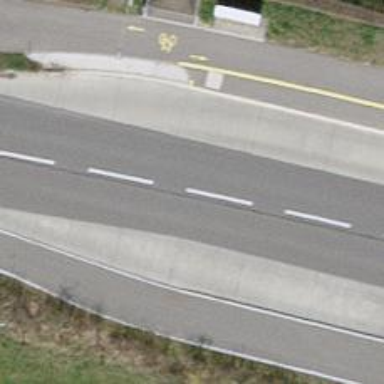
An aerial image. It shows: Bus stop equipped with public transport stop position.